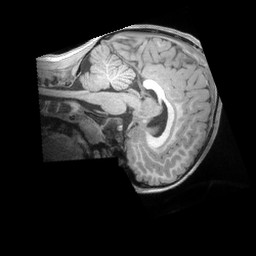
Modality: T1w
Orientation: sagittal
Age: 4
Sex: male
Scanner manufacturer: siemens
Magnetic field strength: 3 T
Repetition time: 2.53 s
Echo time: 0.00164 s